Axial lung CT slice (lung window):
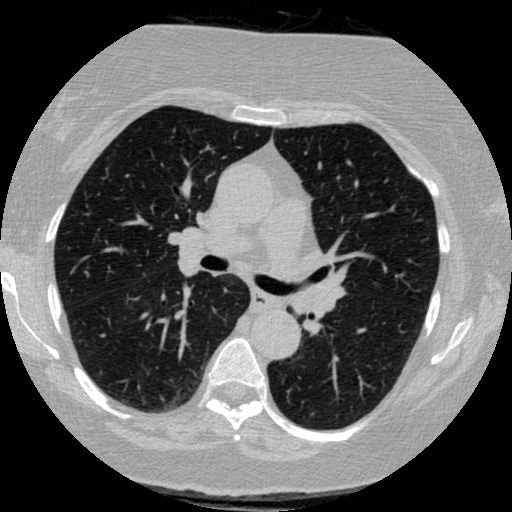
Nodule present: no